Field crop: tomato
Growth stage: 1
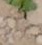
Species: solanum